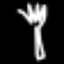
Label: fork